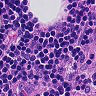
Metastatic tissue present: no